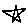
Label: star